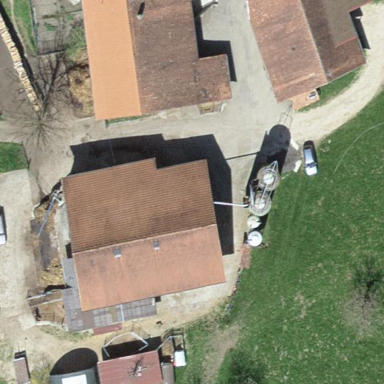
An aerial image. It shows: Farmyard area.